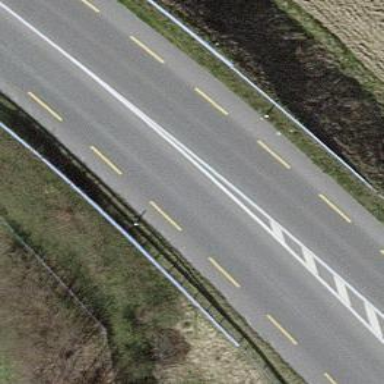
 featuring lanes for cyclists on both sides."